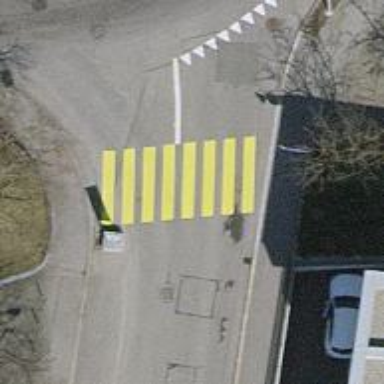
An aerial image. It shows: Uncontrolled road crossing.